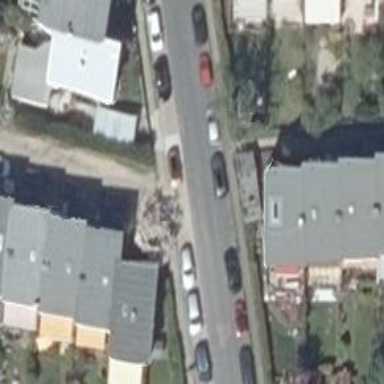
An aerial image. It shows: Sidewalk.